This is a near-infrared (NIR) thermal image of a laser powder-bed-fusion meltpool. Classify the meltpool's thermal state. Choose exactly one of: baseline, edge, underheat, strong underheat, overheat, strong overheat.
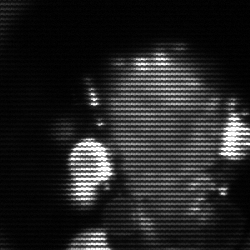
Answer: baseline